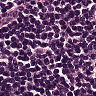
Metastatic tissue present: no